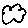
Label: cloud